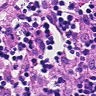
Metastatic tissue present: no